Current action and preconditions to check: trajectory_clear

Your task: For each precondition in the list above, predict whether it will hold at this action.

Consider the current scene as observed from the mobile robot's camera, and analyze the predicted future states of all dynamic agents (e.g., people, animals, vehicles, or any moving entities) within the NEXT SECOND.

IMPORTANT: Only answer "very likely" if you are absolutely certain—based on strong, clear evidence—that a dynamic agent will violate the precondition in the predicted future state. Do NOT answer "very likely" for unlikely, ambiguous, or low-probability risks.

Ask yourself for each precondition: Is there a high probability, with clear and convincing evidence, that the predicted future states of any dynamic agent will interfere with the predicted future state of the currently executing action within the NEXT SECOND, causing that precondition to fail?

Assess the risk level based on these predictions. Use "likely" or "very likely" if motions create a clear risk of interference.

Use "neutral" or "improbable" if agents are nearby but their predicted paths are clearly diverging or non-conflicting.

Failure Risk Categories: "very improbable", "improbable", "neutral", "likely", "very likely"

Answer Format: Output ONLY the probability_of_failure value from these categories: "very improbable", "improbable", "neutral", "likely", "very likely"

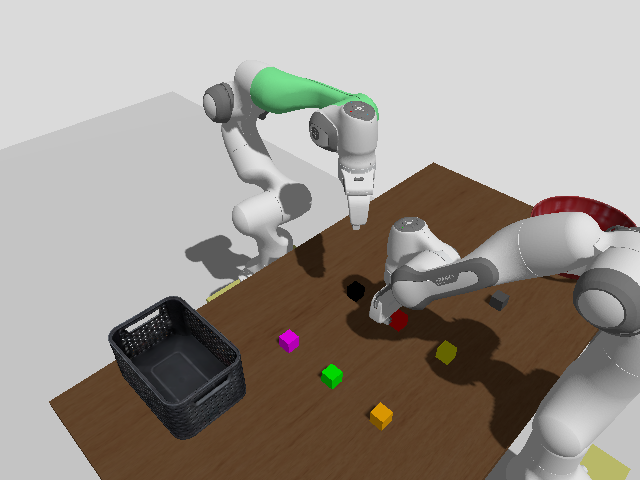

Answer: improbable